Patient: sex M, age 55
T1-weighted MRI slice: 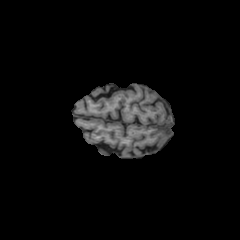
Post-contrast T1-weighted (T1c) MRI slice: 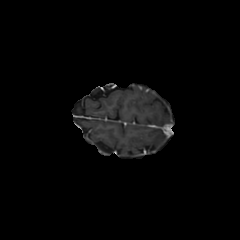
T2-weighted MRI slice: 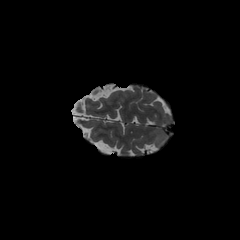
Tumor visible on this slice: no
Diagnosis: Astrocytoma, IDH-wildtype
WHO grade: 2